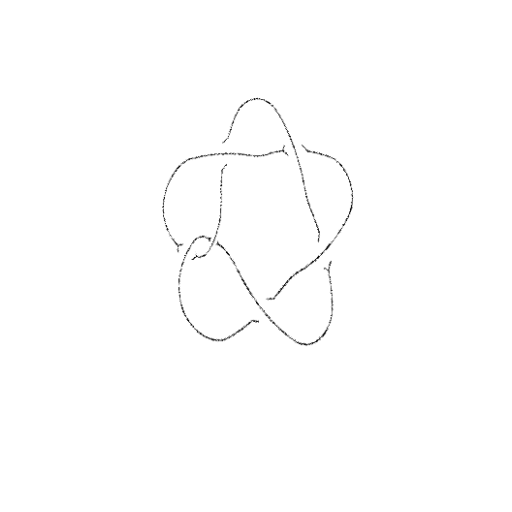
Crossing number: 6